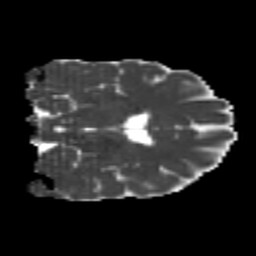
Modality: MD
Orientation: coronal
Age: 24
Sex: male
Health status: healthy
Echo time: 0.074 s